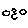
Label: hexagon